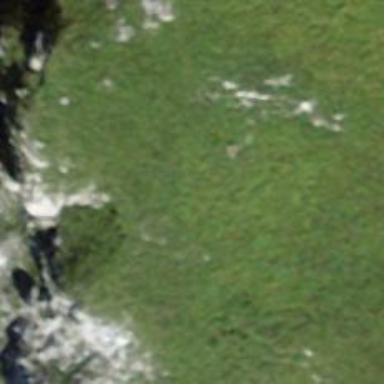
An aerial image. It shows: Cliff in nature.